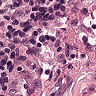
Metastatic tissue present: no